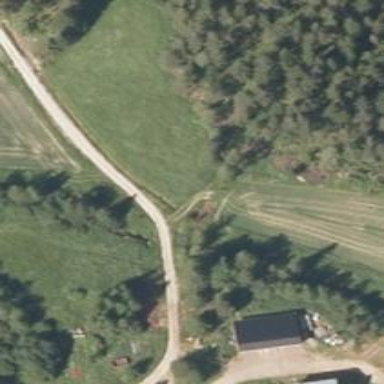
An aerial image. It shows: Culvert tunnel.